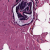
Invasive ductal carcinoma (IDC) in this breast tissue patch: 0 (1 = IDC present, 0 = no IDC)